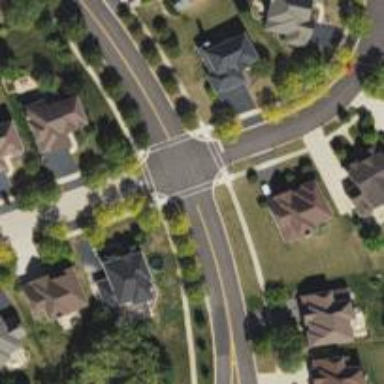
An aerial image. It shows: Footway crossing.